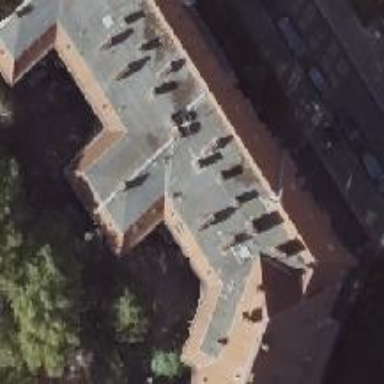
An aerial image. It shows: Apartment building with double saltbox roof shape.